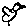
Label: bird